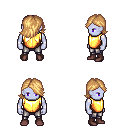
a pixel art fantasy rpg character, male body template, dark elf, purple skin, gold chest armor, metal pants, light blonde swoop hairstyle, maroon shoes, four views (front, back, left, right), 2x2 character sprite sheet, small pixel art, hard edges, no anti-aliasing